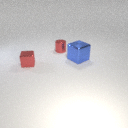
small red metal cylinder to the left of large blue metal cube